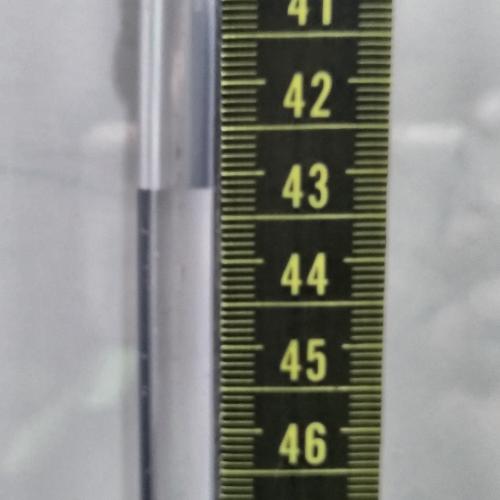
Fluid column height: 43.2 cm